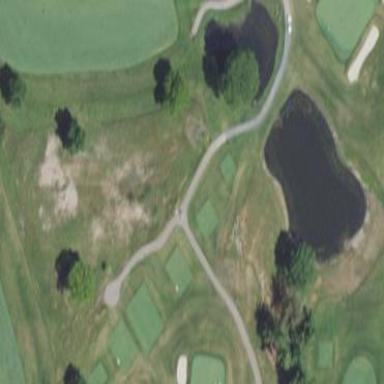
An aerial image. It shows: Area of rough grass used for golf.